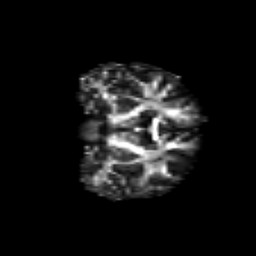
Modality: FA
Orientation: coronal
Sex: female
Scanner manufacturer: siemens
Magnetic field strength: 3 T
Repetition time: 5 s
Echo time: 0.071 s